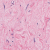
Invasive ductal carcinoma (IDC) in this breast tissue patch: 0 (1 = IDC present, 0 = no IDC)